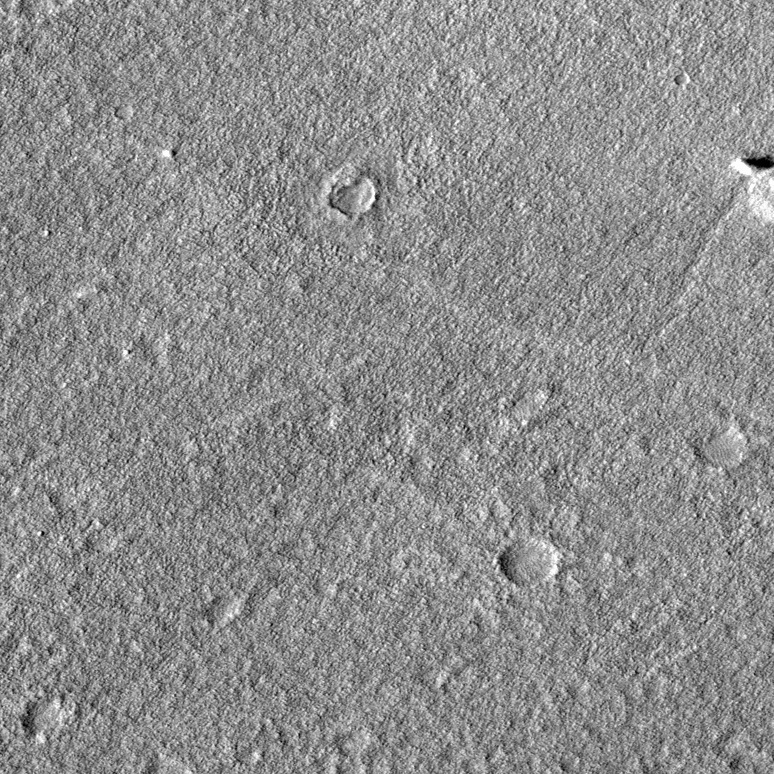
Label: dustdevil